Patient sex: M
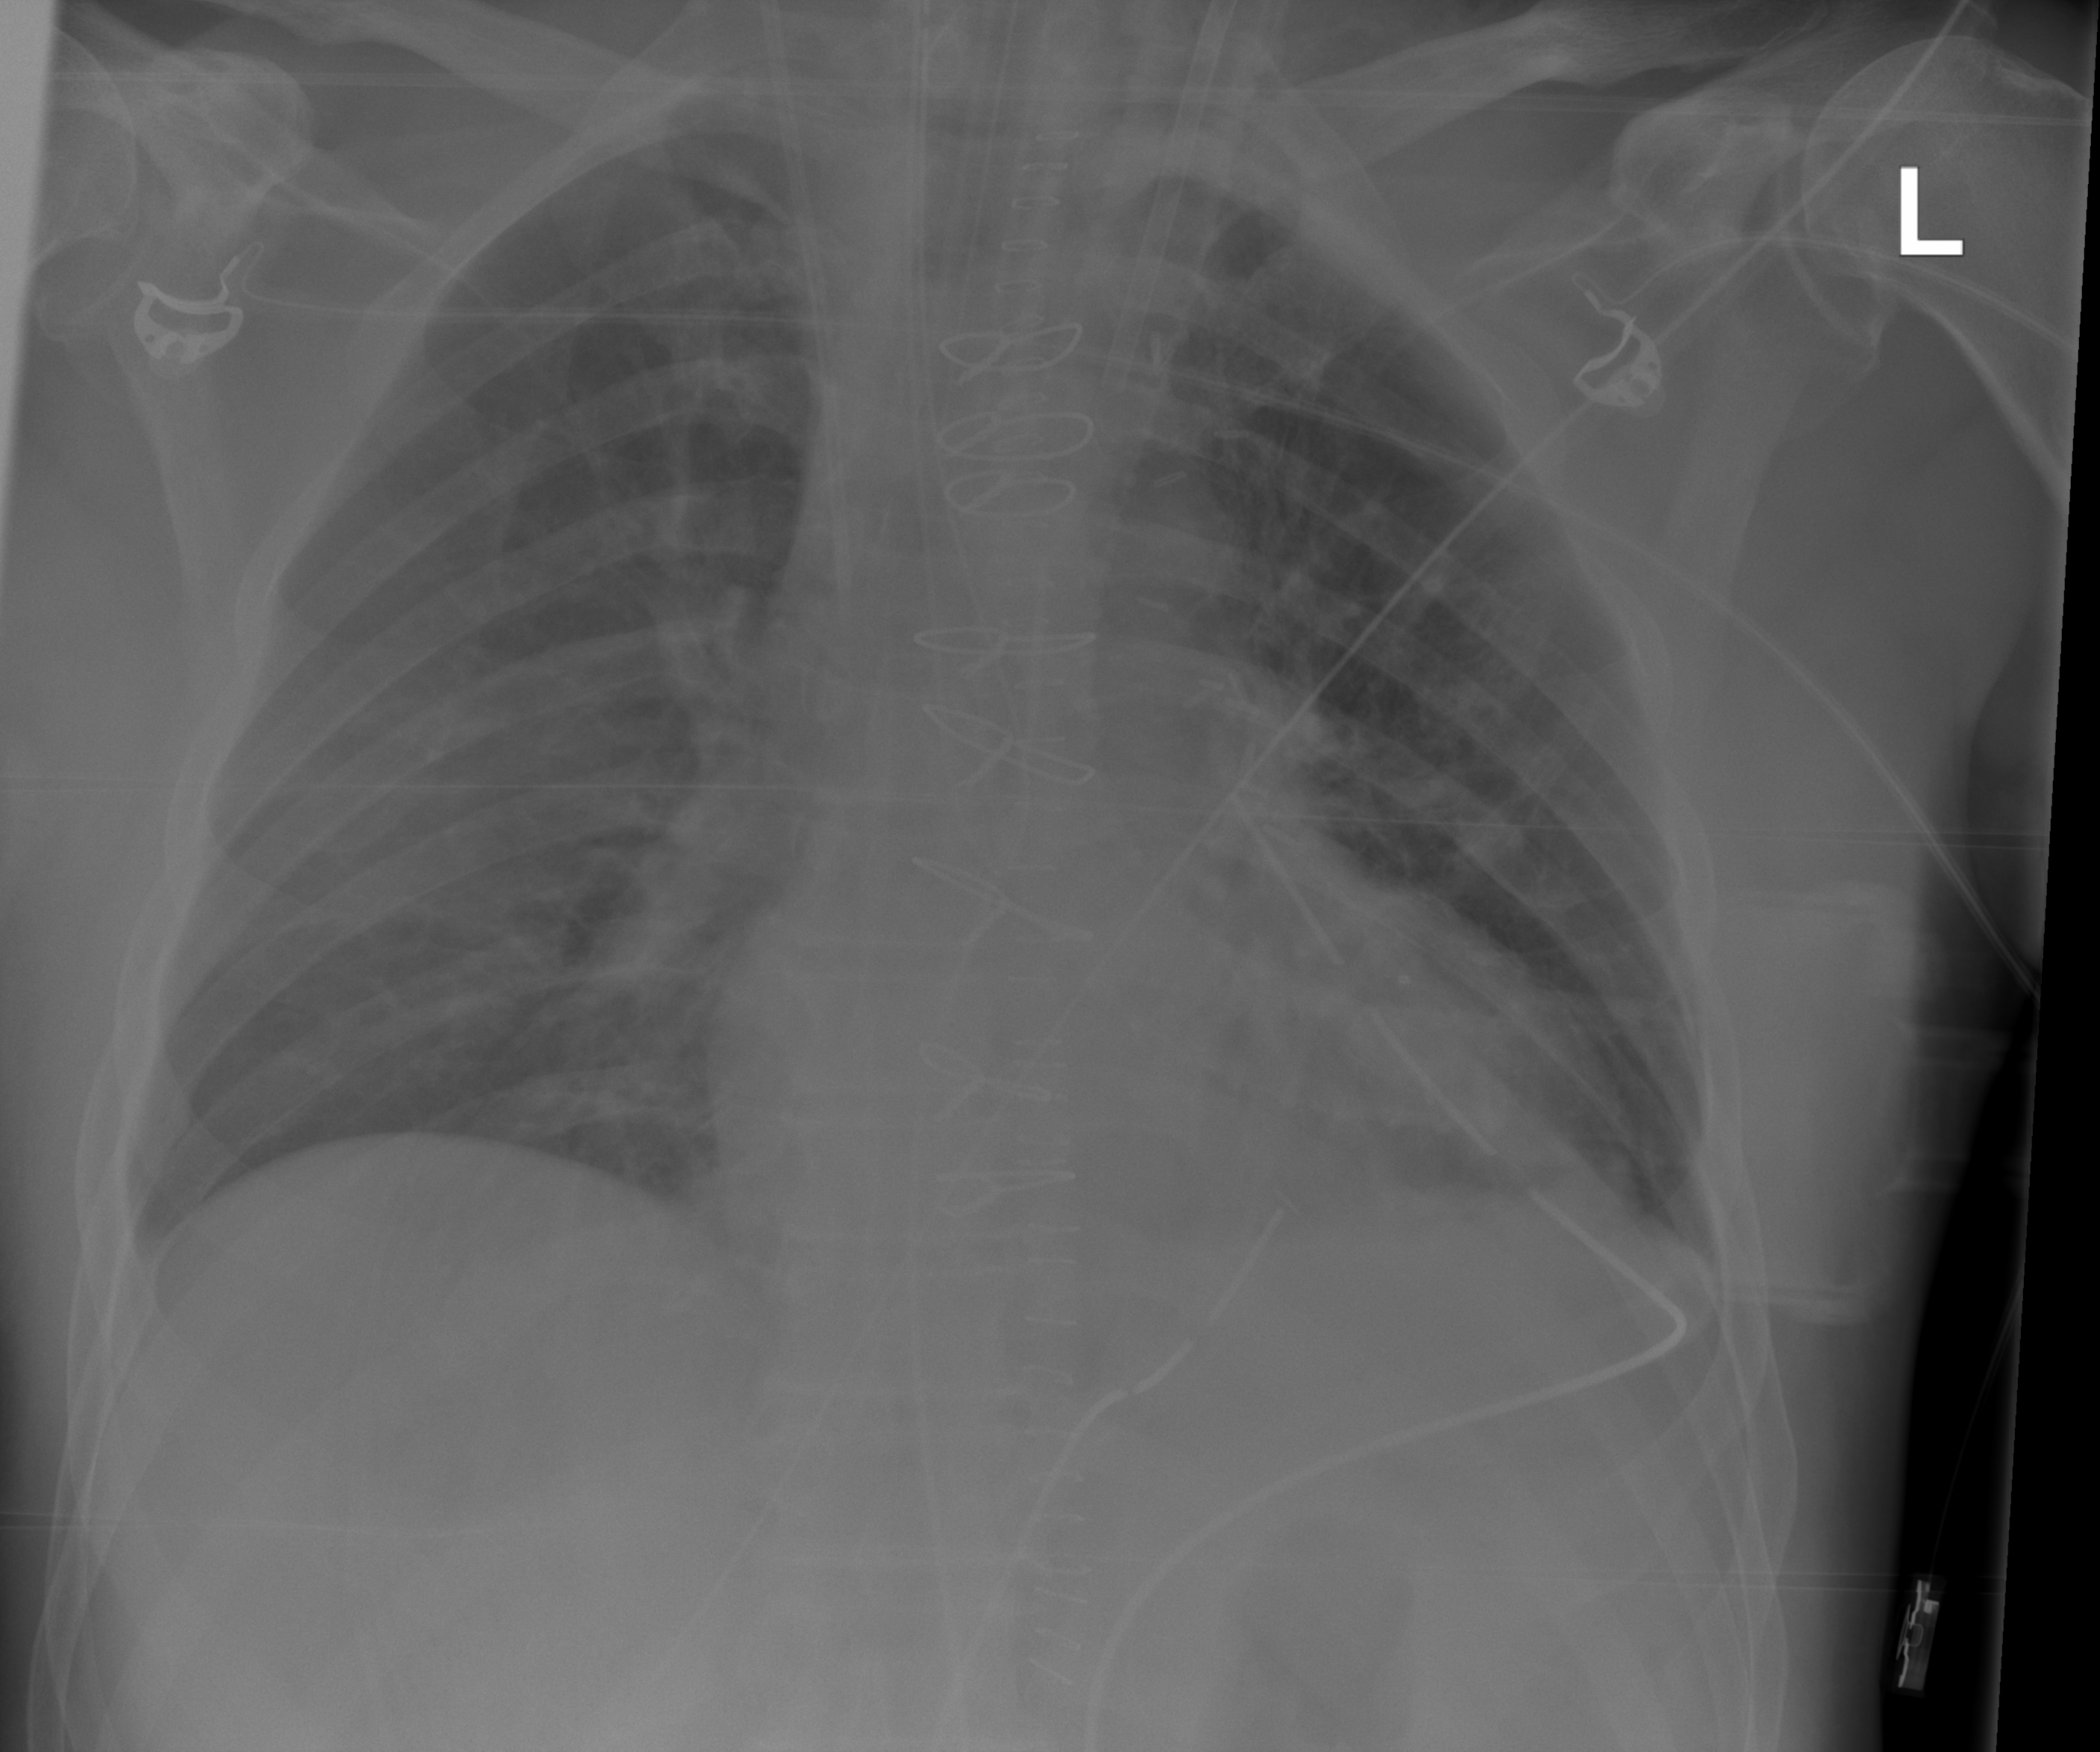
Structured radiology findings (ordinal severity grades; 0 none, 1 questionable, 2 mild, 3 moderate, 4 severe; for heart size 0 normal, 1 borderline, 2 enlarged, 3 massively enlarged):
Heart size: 2
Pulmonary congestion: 0
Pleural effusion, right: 0
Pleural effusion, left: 2
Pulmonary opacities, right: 0
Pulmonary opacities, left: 1
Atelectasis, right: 1
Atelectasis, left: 1